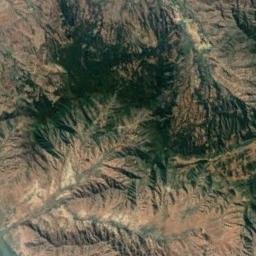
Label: mountain